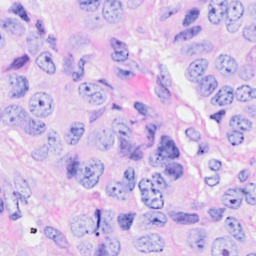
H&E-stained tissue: Breast